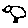
Label: bird